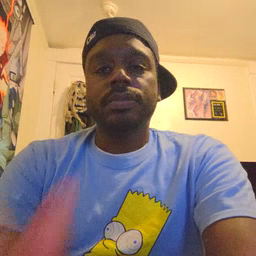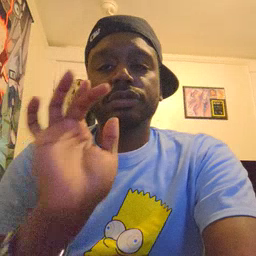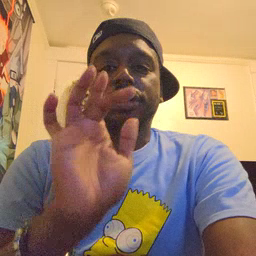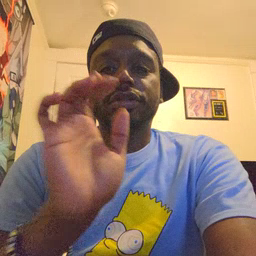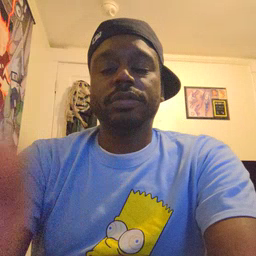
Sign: touch